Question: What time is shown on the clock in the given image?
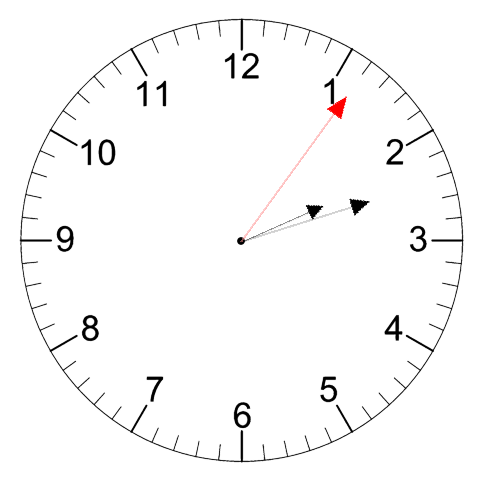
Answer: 02:12:06